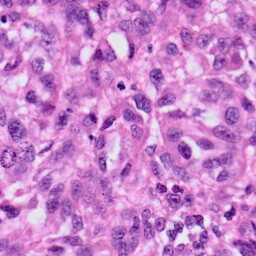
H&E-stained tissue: Skin